Question: HTML:- '<input>' & '<button>'
You may have noticed when a user clicks on it (':focus') in mobile browsers (or others), a deep yellow border appears on the screen!

I want to hide those borders using CSS or Javascript.
If I use 'border: none;' code, it hides the black borders, not those deep yellow colored borders!
So how can I hide those borders?
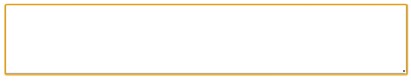
Answer: Try this:
'''
input:focus {
outline:none;
}
'''